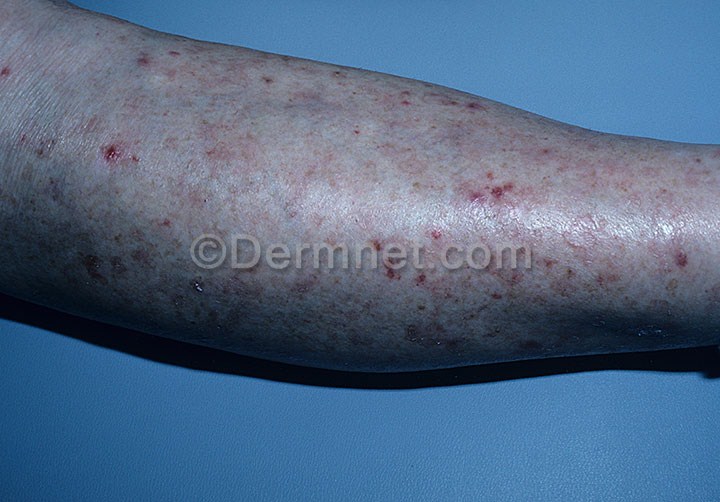
Disease: Seborrheic Keratoses and other Benign Tumors